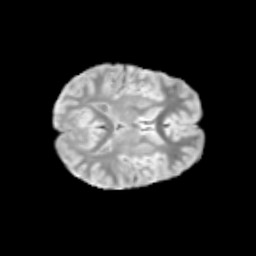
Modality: T2w
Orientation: axial
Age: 12
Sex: male
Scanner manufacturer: siemens
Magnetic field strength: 3 T
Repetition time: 3.8 s
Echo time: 0.07 s